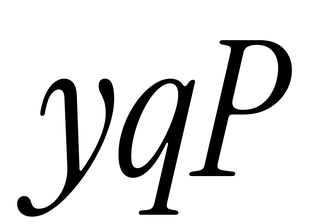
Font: InstrumentSerif-Italic